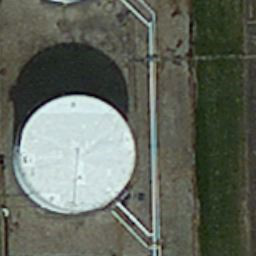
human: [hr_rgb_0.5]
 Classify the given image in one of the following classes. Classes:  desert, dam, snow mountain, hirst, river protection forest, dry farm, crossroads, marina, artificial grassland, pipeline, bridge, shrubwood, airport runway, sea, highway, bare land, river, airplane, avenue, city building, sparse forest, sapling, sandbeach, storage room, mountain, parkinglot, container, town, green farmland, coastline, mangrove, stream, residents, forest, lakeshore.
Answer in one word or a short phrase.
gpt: storage room